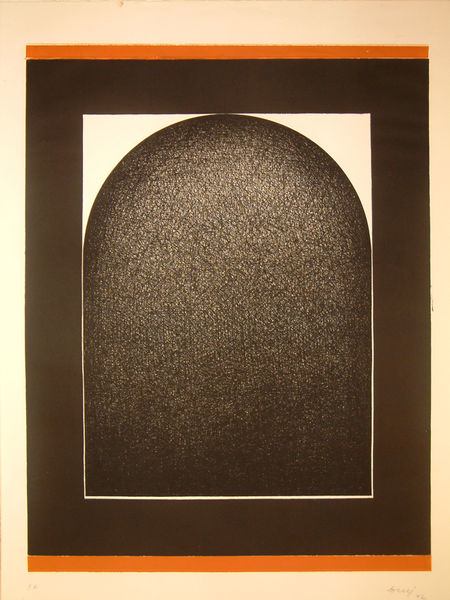
Titel: The Arch, The Arch
Künstler: Vil’iam Brui
Standort: Amherst (Massachusetts, USA)
Institution: Mead Art Museum, Amherst College
Schlagwörter: beige, white, black, dark, brown, orange, color, small, form, cave, contrast, round, shape, cage, twentieth century, minimalism, different